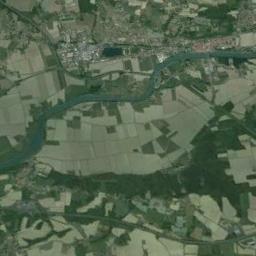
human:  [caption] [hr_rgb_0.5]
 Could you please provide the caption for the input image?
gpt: There are many trees around the river .

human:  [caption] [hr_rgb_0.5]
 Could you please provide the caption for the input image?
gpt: Some rivers go through the farmland .

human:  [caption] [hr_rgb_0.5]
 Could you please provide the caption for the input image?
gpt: A winding turquoise blue river with dark green and light green fields on both sides, A city with large buildings .

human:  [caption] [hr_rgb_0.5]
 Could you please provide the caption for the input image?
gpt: The river goes through bare and green farmland .

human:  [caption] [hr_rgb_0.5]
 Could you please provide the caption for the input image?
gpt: There are many farmlands and buildings near the river .